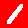
Digit: 1